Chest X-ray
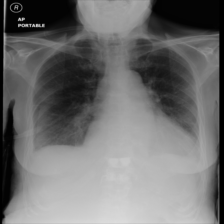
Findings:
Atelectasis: negative
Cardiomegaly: positive
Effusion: negative
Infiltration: negative
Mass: negative
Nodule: negative
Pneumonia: negative
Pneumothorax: negative
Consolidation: negative
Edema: negative
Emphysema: negative
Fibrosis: negative
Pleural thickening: positive
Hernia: negative